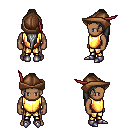
a pixel art fantasy rpg character, male body template, human, dark skin, gold chest armor, gold greaves, gray extra-long topknot hairstyle, leather cap, metal boots, four views (front, back, left, right), 2x2 character sprite sheet, small pixel art, hard edges, no anti-aliasing